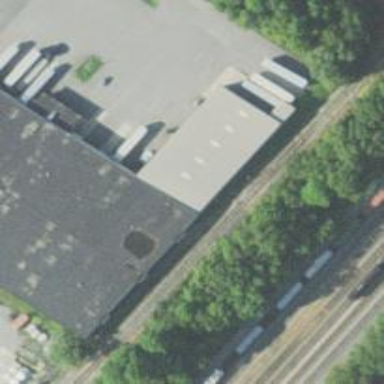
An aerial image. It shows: Rail spur service.